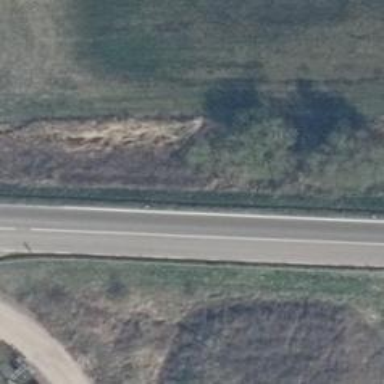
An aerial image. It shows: Secondary road with asphalt surface and embankment.